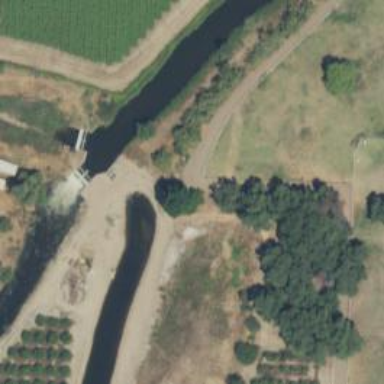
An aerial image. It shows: Canal culvert running through tunnel.